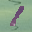
Label: 1